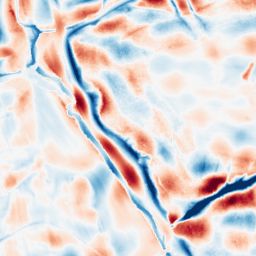
Category: wavelet
Decomposition family: wavelet_dwt
Decomposition parameters: wavelet: db8
level: 5
Upsampling method: cubic_mitchell
Upsampling parameters: scale: 8
Upsampling scale: 8